Field crop: tomato
Growth stage: 1
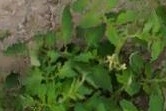
Species: tomato